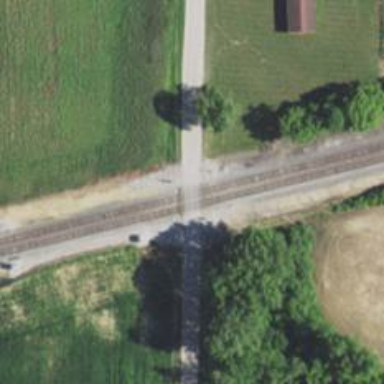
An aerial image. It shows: Railway level crossing.